Interaction volume radius: 10 \u00c5
Interaction volume height: 10 \u00c5
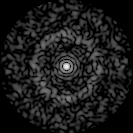
Disorder parameter: 0.8525